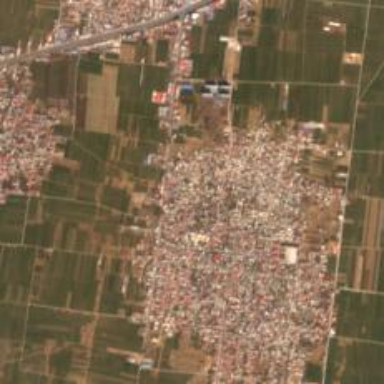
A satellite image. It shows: Township within town.